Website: home-depot
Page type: customer-info-address
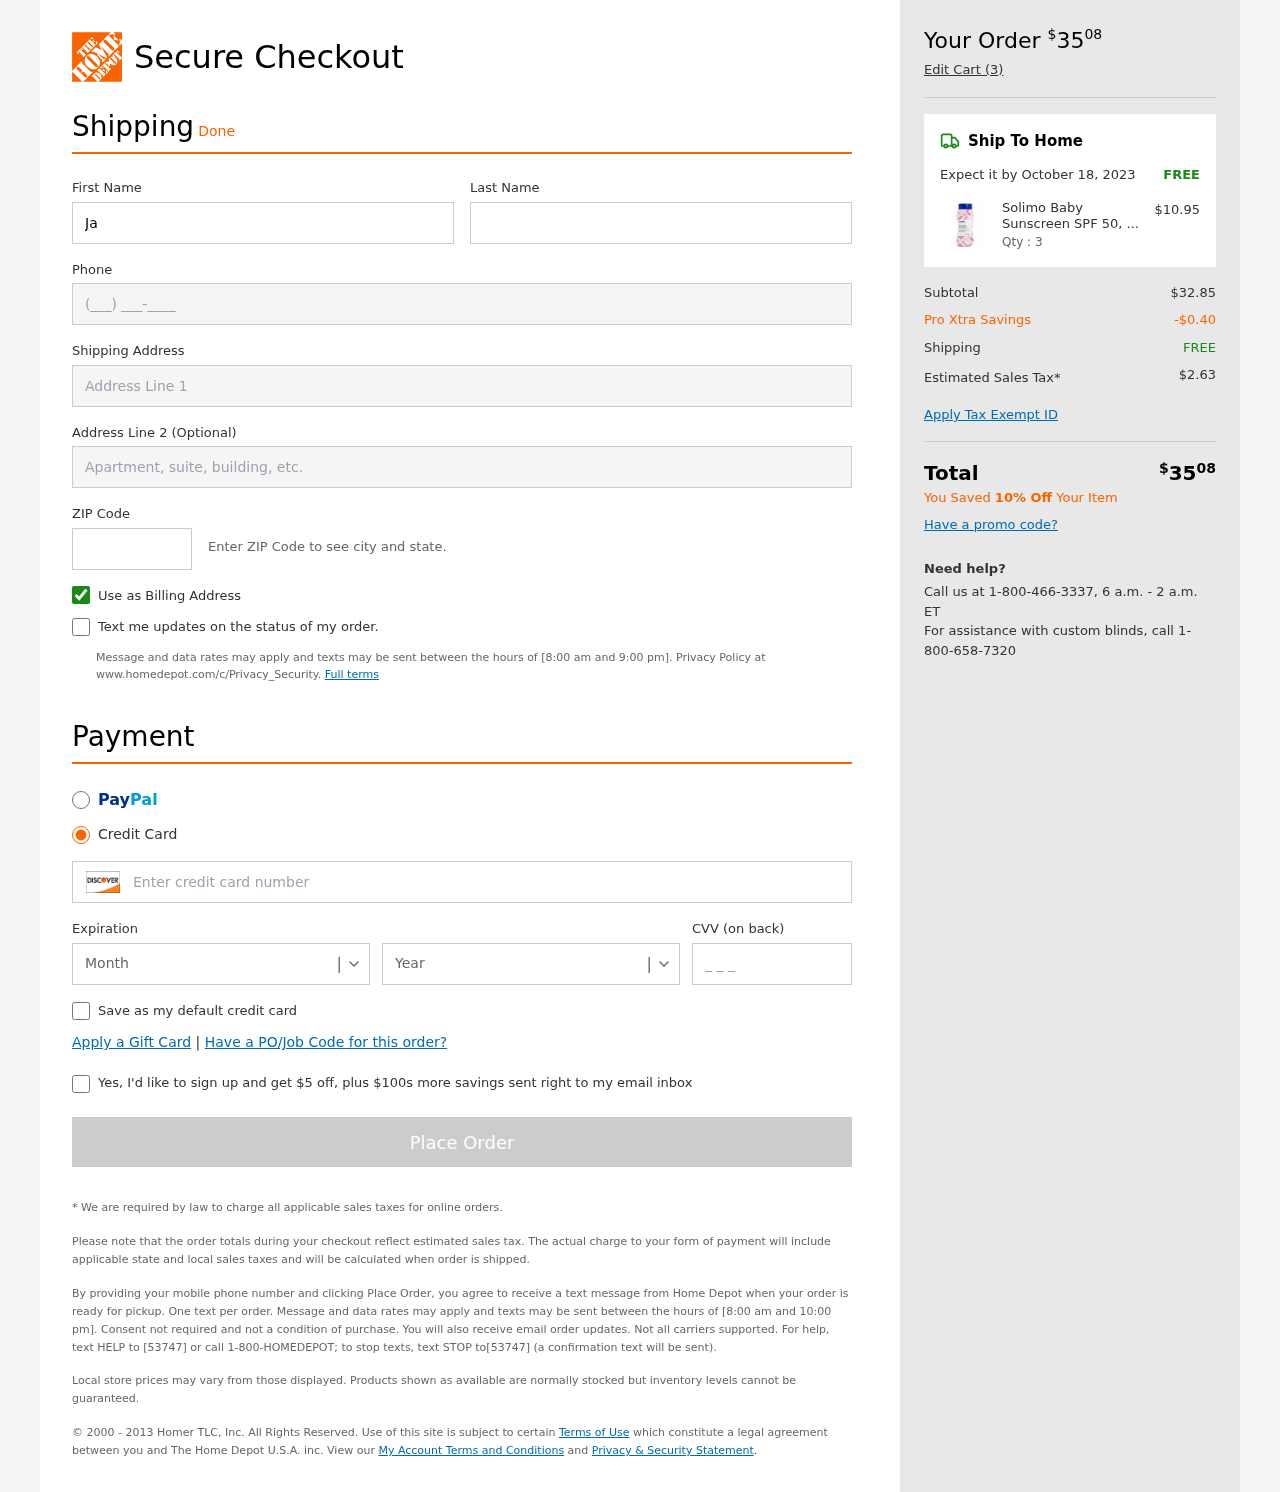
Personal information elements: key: PII_CARD_CVV
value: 697
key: PII_CARD_EXPIRY_MONTH
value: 02
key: PII_CARD_EXPIRY_YEAR
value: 30
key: PII_CARD_NUMBER
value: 6549 0234 9409 6271
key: PII_FIRSTNAME
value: Jasmine
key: PII_LASTNAME
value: Weber
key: PII_PHONE
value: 3889703657
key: PII_POSTCODE
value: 49762
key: PII_STREET
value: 3728 Walker Locks
Product elements: key: PRODUCT1_NAME
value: Solimo Baby Sunscreen SPF 50, 8 Fluid Ounce
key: PRODUCT1_PRICE
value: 10.95
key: PRODUCT1_QUANTITY
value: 3
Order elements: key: ORDER_TOTAL
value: $3508
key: ORDER_NUM_ITEMS
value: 3
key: ORDER_DELIVERY_DATE
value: October 18, 2023
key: ORDER_SHIPPING_COST
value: FREE
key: ORDER_SUBTOTAL
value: $32.85
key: ORDER_DISCOUNT
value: -$0.40
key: ORDER_SHIPPING_COST2
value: FREE
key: ORDER_TAX
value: $2.63
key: ORDER_TOTAL2
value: $3508
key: ORDER_SAVINGS_MESSAGE
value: You Saved 10% Off Your Item